Field crop: tomato
Growth stage: 1
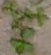
Species: portulaca